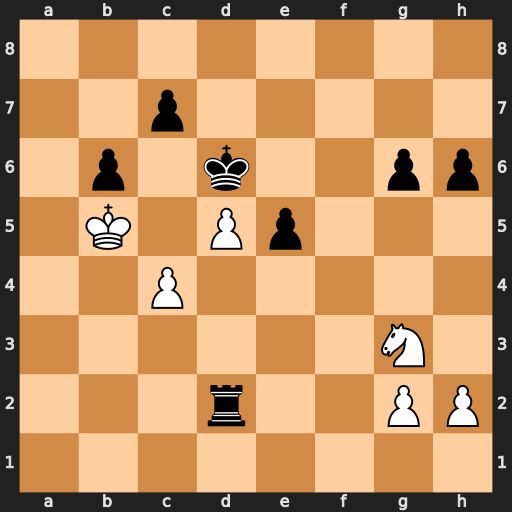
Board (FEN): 8/2p5/1p1k2pp/1K1Pp3/2P5/6N1/3r2PP/8
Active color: w
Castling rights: -
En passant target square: -
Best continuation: Ne4+ Ke7 Nxd2